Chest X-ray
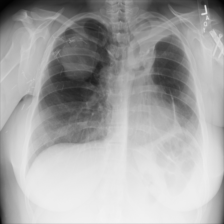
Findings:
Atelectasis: positive
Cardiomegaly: negative
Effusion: negative
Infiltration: positive
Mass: positive
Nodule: negative
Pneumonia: negative
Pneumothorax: negative
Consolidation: negative
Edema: negative
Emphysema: negative
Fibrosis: negative
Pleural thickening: negative
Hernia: negative